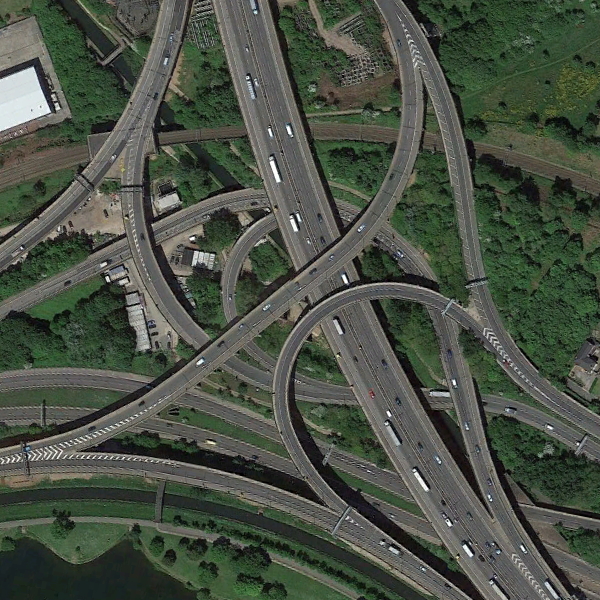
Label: Viaduct